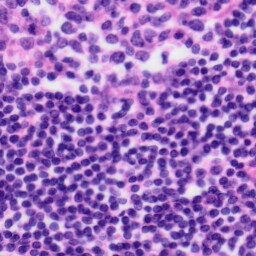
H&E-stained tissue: Tonsil